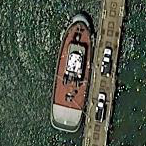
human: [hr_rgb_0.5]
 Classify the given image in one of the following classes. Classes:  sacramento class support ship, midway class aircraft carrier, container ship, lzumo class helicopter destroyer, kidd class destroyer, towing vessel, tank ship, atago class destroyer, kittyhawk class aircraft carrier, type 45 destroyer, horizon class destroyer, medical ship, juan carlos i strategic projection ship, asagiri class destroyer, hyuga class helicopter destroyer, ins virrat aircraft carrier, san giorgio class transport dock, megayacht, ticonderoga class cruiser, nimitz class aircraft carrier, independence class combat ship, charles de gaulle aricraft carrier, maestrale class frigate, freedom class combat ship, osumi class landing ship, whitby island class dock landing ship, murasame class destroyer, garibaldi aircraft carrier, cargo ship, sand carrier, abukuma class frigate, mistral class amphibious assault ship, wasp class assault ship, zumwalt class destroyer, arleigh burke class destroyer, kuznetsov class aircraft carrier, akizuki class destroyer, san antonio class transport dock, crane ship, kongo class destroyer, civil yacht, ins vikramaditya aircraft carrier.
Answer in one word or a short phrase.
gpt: Towing vessel